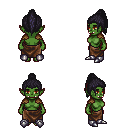
a pixel art fantasy rpg character, female body template, orc, green skin, leather shoulder armor, robe skirt, raven long topknot hairstyle, metal boots, four views (front, back, left, right), 2x2 character sprite sheet, small pixel art, hard edges, no anti-aliasing